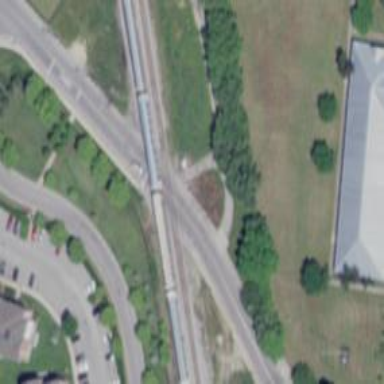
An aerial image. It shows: Level crossing on the railway with lights.